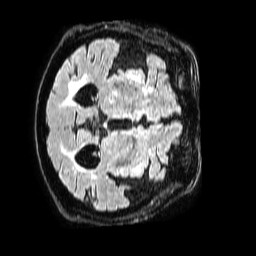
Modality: FLAIR
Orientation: axial
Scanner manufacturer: philips
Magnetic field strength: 1.5 T
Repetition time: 4.8 s
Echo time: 0.3 s